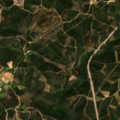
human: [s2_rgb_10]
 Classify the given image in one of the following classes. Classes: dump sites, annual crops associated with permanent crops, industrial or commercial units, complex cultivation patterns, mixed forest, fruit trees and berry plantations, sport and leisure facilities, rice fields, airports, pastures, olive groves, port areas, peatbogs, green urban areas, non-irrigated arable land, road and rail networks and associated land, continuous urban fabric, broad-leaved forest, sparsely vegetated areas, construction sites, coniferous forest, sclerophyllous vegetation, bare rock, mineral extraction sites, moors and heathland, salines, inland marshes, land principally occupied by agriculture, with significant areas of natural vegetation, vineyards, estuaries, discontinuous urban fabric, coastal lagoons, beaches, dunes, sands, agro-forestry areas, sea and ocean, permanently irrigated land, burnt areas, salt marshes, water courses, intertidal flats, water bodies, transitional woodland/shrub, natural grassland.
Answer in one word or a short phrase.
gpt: annual crops associated with permanent crops, moors and heathland